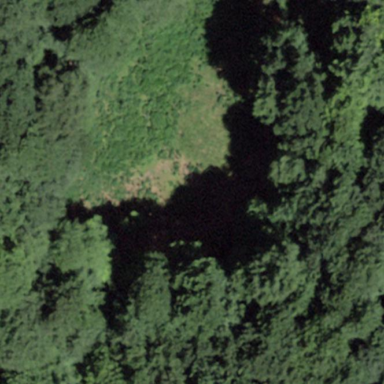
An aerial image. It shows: Sinkhole in the natural landscape.